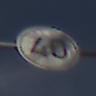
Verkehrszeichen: EndeGeschwindigkeit40
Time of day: MorningAfternoon
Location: Outdoor (Urban)
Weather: PartlyCloudy
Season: NotSpecified
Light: Natural